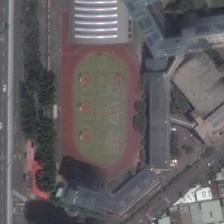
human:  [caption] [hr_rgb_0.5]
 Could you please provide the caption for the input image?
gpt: a playground with three basketball fields in it is next to a road .

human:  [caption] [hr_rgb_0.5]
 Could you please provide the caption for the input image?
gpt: a large red football field and nearby a four-way road .

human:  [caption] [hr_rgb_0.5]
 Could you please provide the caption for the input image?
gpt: next to the wide road, we can see the area consisting of several basketball courts and tennis courts .

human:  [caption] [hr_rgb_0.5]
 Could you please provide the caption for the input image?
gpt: a road and several buildings are around a playground with three basketball fields in it .

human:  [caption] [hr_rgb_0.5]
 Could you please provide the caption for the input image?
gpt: a playground with three basketball fields is semi-surrounded by many buildings .